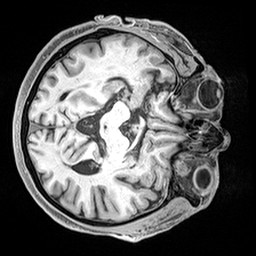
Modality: T1w
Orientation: axial
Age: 69
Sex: male
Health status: healthy
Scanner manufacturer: siemens
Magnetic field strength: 3 T
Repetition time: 2.4 s
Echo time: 0.00217 s